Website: lowes
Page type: billing-address
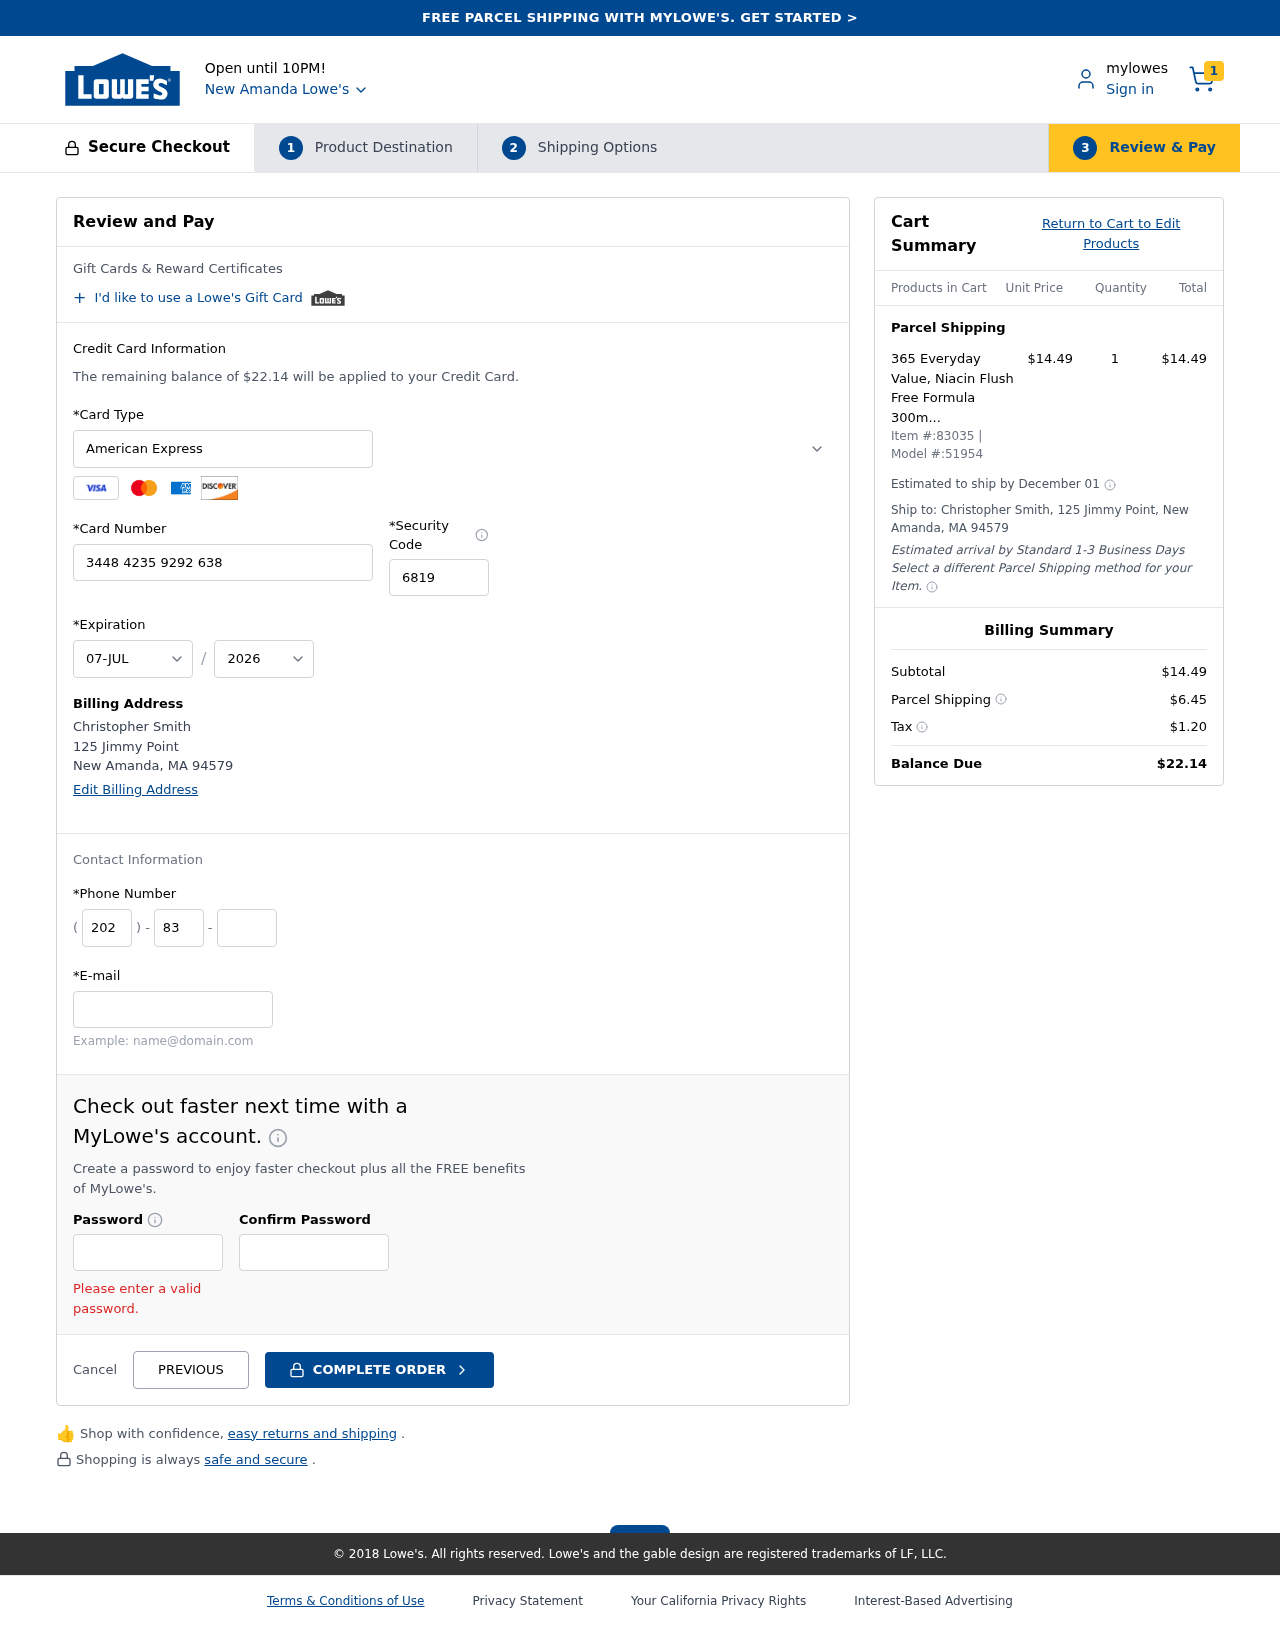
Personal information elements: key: PII_CARD_CVV
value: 6819
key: PII_CARD_EXPIRY_MONTH
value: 07
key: PII_CARD_EXPIRY_YEAR
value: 26
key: PII_CARD_NUMBER
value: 3448 4235 9292 638
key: PII_CARD_TYPE
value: American Express
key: PII_CITY
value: New Amanda
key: PII_CITY_STATE_ZIP
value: New Amanda, MA 94579
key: PII_EMAIL
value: christopher.smith@gmail.com
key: PII_FULLNAME
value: Christopher Smith
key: PII_PHONE_AREA
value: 202
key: PII_PHONE_PREFIX
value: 838
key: PII_PHONE_SUFFIX
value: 8000
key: PII_STREET
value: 125 Jimmy Point
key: PII_FULLNAME2
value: Christopher Smith
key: PII_STREET2
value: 125 Jimmy Point
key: PII_CITY_STATE_ZIP2
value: New Amanda, MA 94579
Product elements: key: PRODUCT1_NAME
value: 365 Everyday Value, Niacin Flush Free Formula 300mg, 120 ct
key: PRODUCT1_PRICE
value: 14.49
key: PRODUCT1_QUANTITY
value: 1
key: PRODUCT_ITEM_NUMBER
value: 83035
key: PRODUCT_MODEL_NUMBER
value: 51954
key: PRODUCT1_LINE_TOTAL
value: $14.49
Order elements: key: ORDER_NUM_ITEMS
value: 1
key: ORDER_TOTAL
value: $22.14
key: ORDER_SHIPPING_DATE
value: December 01
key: ORDER_SUBTOTAL
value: $14.49
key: ORDER_SHIPPING_COST
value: $6.45
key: ORDER_TAX
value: $1.20